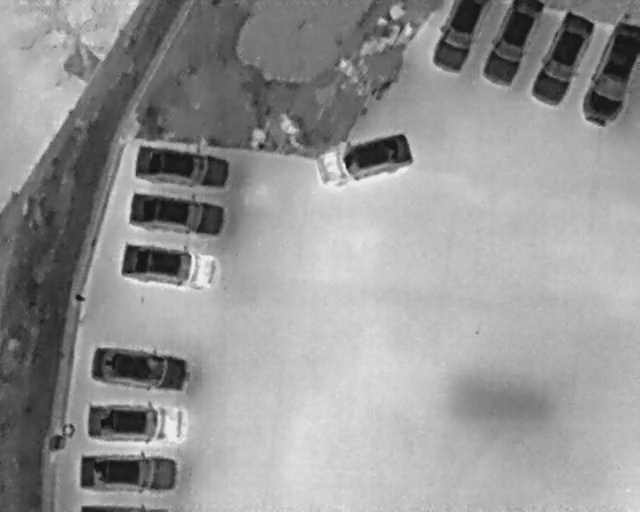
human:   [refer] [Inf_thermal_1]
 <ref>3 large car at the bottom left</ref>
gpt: <box>[[18, 62, 25, 81, 6], [18, 72, 24, 92, 1], [16, 82, 23, 102, 179]]</box>